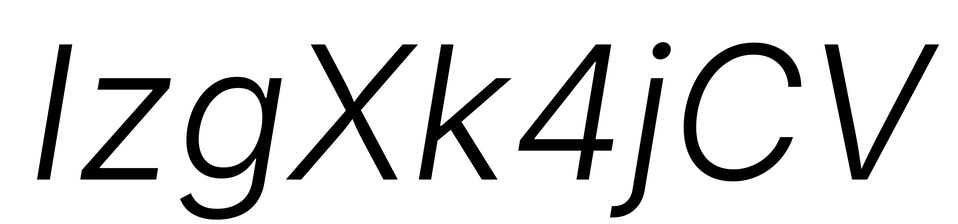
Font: Inter-Italic_Light_Italic